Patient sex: F
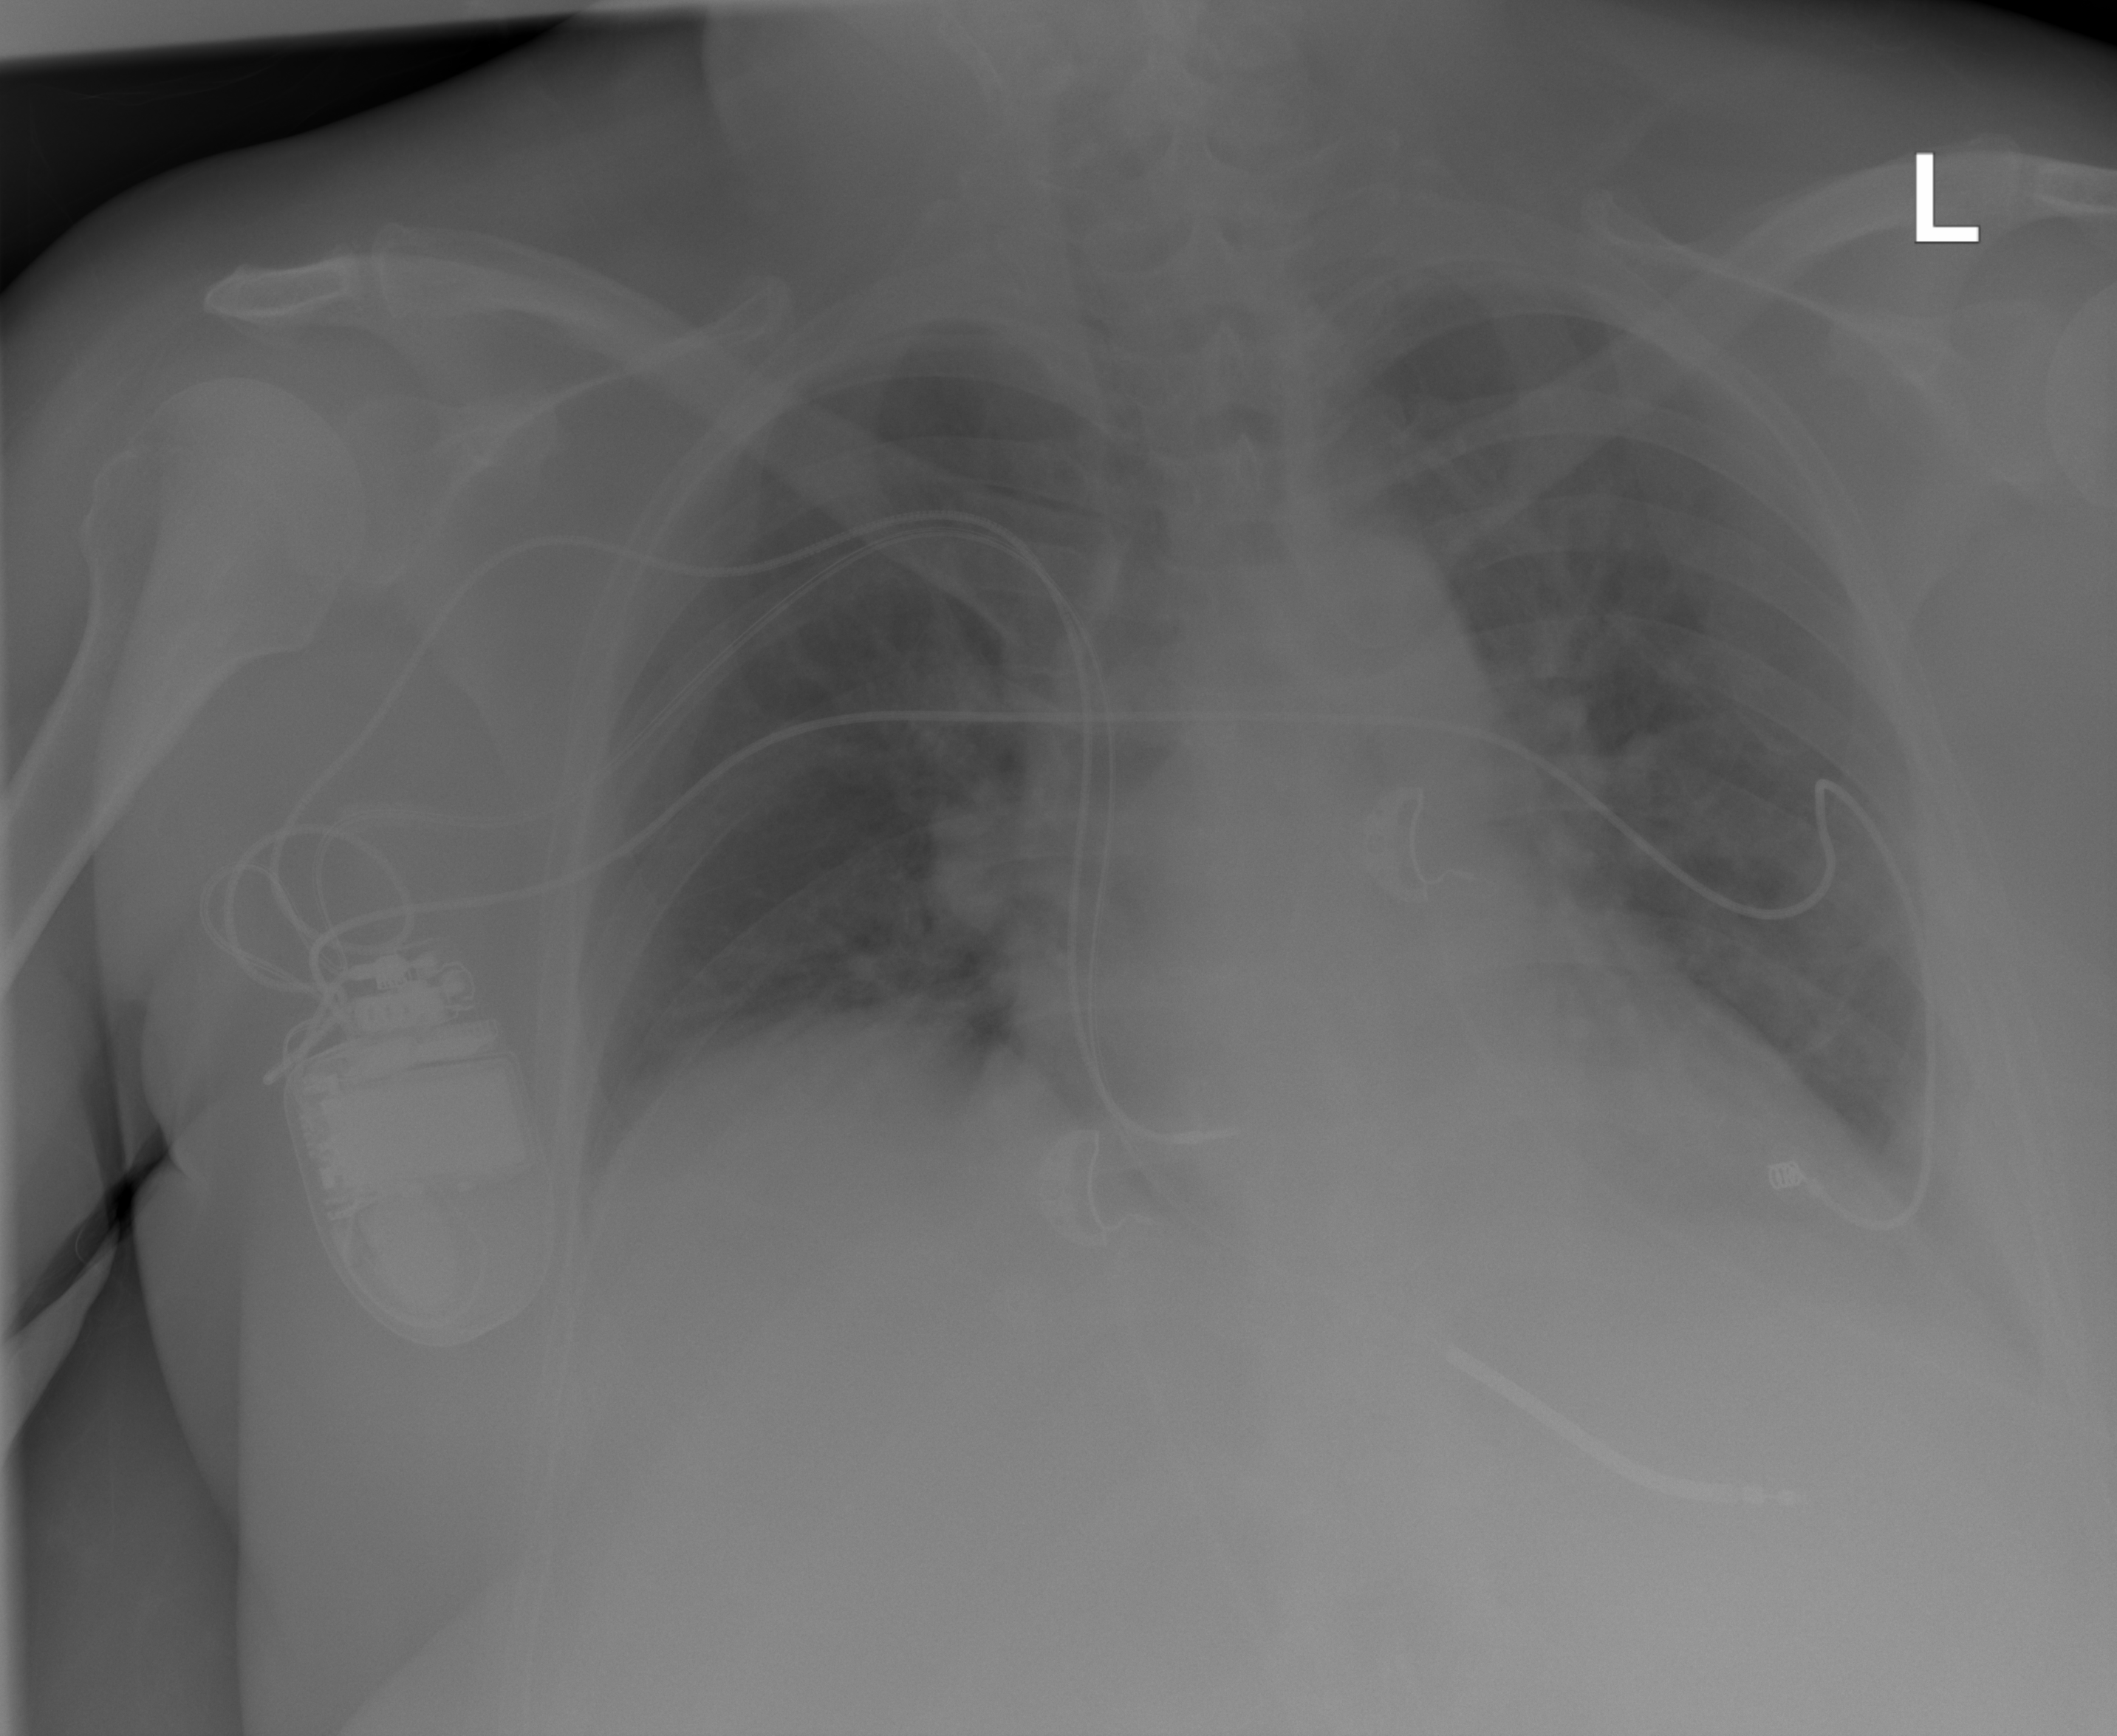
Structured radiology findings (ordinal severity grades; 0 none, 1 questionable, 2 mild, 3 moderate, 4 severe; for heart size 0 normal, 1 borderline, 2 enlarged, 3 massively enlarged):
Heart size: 1
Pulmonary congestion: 2
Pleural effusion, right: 0
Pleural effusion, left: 2
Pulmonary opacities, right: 0
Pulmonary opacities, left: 0
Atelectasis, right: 2
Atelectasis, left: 2